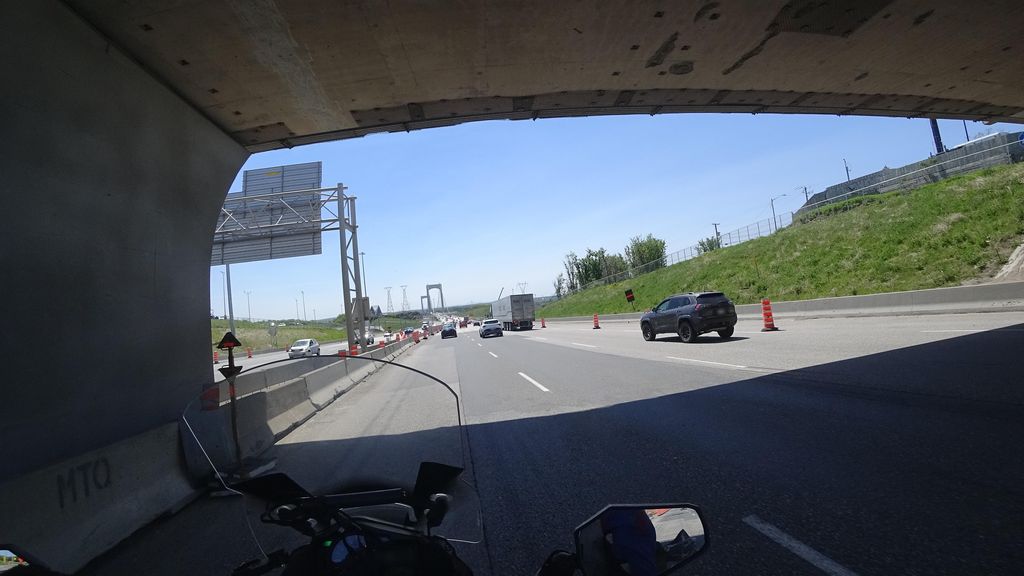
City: quebec_city